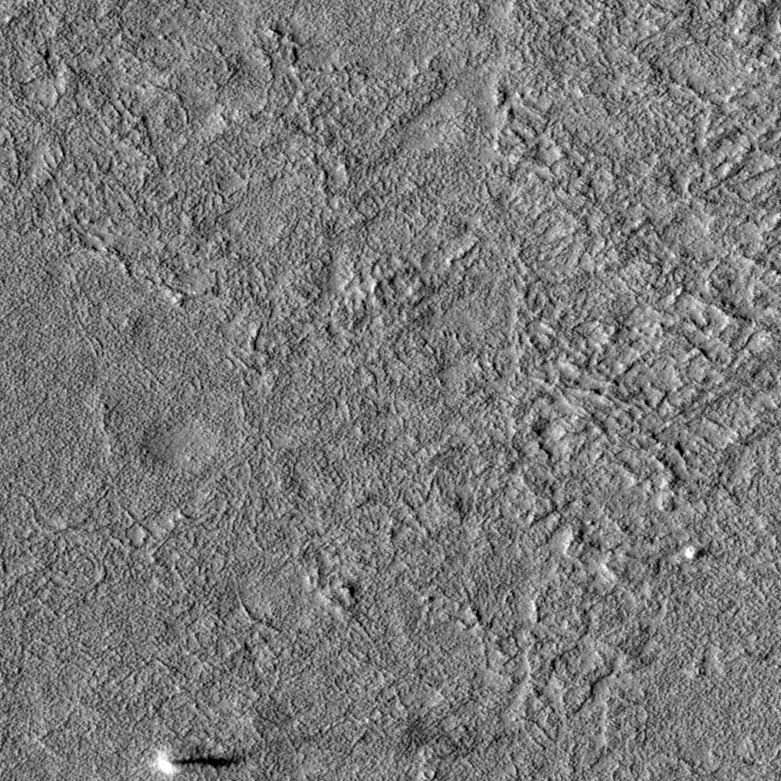
Label: dustdevil